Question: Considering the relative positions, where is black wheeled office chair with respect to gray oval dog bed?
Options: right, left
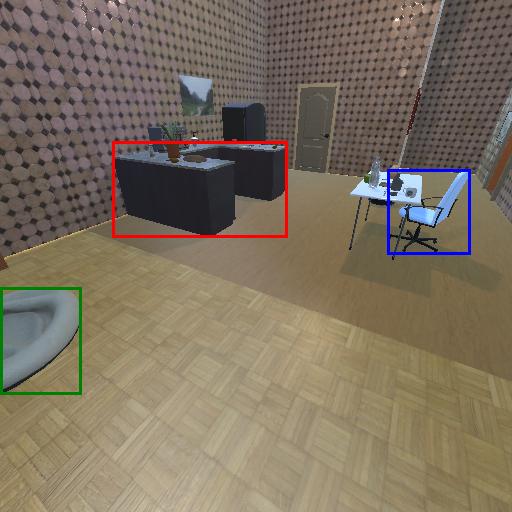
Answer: right